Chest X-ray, AP view. Patient: 40 years old, sex F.
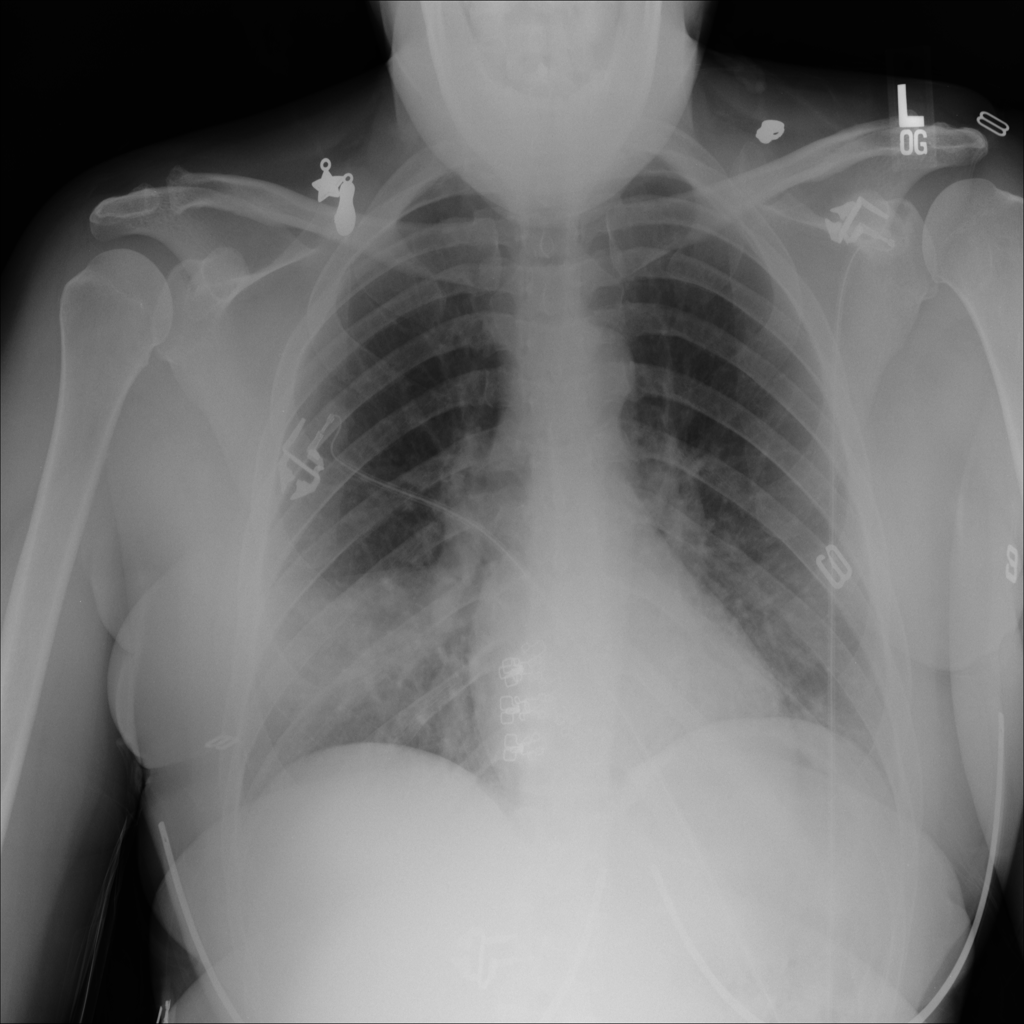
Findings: Infiltration